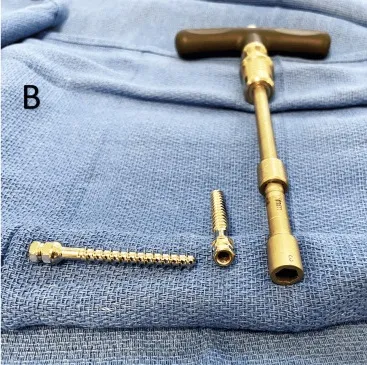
Intra-operative images. (B) Explanted pedicle screws with corresponding removal driver.
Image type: medical_photograph (other_medical_photograph)